Question: I am trying to run a java utility on a UNIX Server through PuTTY. This JAVA utility launches a GUI. When I run this utility using the following command
'''
./DAVTree.sh
'''
I get the following Error
'''
Exception in thread "main" java.awt.HeadlessException:
No X11 DISPLAY variable was set, but this program performed an operation
which requires it.
at java.awt.GraphicsEnvironment.checkHeadless(Unknown Source)
at java.awt.Window.<init>(Unknown Source)
at java.awt.Frame.<init>(Unknown Source)
at java.awt.Frame.<init>(Unknown Source)
at javax.swing.JFrame.<init>(Unknown Source)
at com.sas.services.webdav.tools.DAVTree.<init>(DAVTree.java:319)
at com.sas.services.webdav.tools.DAVTree.main(DAVTree.java:944)
'''
I searched on the internet for the problem its something called 'X11 Forwarding' don't know what that is but I followed the suggestions by googling so I created a new session with PuTTY and under
'Connection > SSH > X11' checked yes the 'Enable X11 Forwarding'

Now when I run the utility again the error\exception message has changed it now says.
'''
Exception in thread "main" java.lang.InternalError: Can't connect to X11 window
server using 'localhost:10.0' as the value of the DISPLAY variable.
at sun.awt.X11GraphicsEnvironment.initDisplay(Native Method)
at sun.awt.X11GraphicsEnvironment.access$100(Unknown Source)
at sun.awt.X11GraphicsEnvironment$1.run(Unknown Source)
at java.security.AccessController.doPrivileged(Native Method)
at sun.awt.X11GraphicsEnvironment.<clinit>(Unknown Source)
at java.lang.Class.forName0(Native Method)
at java.lang.Class.forName(Unknown Source)
at java.awt.GraphicsEnvironment.getLocalGraphicsEnvironment(Unknown Source)
at java.awt.Window.init(Unknown Source)
at java.awt.Window.<init>(Unknown Source)
at java.awt.Frame.<init>(Unknown Source)
at java.awt.Frame.<init>(Unknown Source)
at javax.swing.JFrame.<init>(Unknown Source)
at com.sas.services.webdav.tools.DAVTree.<init>(DAVTree.java:319)
at com.sas.services.webdav.tools.DAVTree.main(DAVTree.java:944)
'''
Now it says that no DISPLAY variables is set. So I try this
'''
export DISPLAY=kcsclm92:7001
'''
kcsclm:7001 would be my server. After this when I run the utility it gives the same error only with the following difference
'''
Exception in thread "main" java.lang.InternalError: Can't connect to X11 window
server using 'kcsclm92:7001' as the value of the DISPLAY variable.
'''
I was already working in blind after this I have nothing more to try. Please help.
p.s. (for those who know SAS)I have SAS deployment on a UNIX server and I am trying to run the DAVTree Utility.
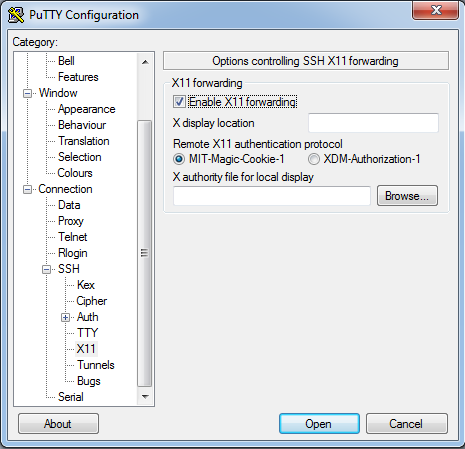
Answer: You need an X "server" running on your . (Yes, the terminology is confusing). Try <URL>
Note, the correct DISPLAY setting will be created by Putty automatically, so don't change it ('localhost:10' sounds about right).